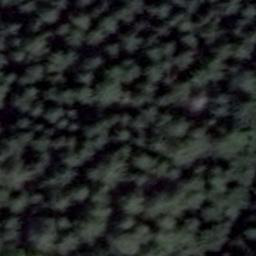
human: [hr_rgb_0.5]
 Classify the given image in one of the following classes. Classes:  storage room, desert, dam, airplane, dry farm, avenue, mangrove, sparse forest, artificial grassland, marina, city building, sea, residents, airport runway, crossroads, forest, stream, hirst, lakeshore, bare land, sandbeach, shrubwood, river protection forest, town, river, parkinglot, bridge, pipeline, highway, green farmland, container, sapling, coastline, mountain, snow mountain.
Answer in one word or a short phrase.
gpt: forest